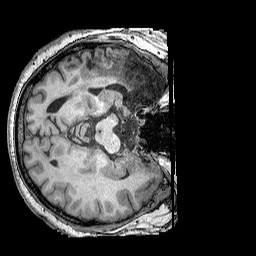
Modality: T1w
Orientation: axial
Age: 41
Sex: male
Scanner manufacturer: siemens
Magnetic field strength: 3 T
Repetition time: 2.25 s
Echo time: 0.00415 s